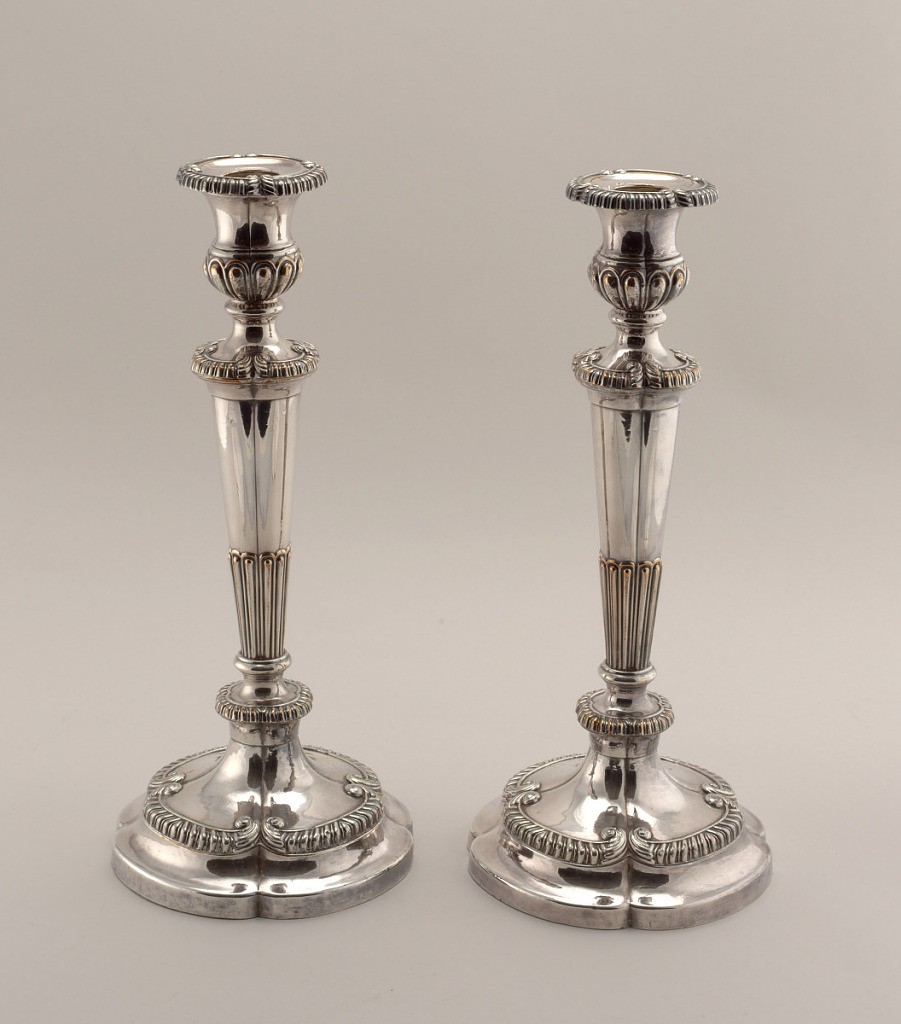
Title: Candlestick
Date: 19th century
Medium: silver plated, copper
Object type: candlestick
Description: One of a pair of identical candlesticks, each with four-lobed foot with gadrooned C-scrolls and collar. Four-lobed column, fluted in lower part, with gadrooned collar. Urn-shaped candle holder with gadrooned four-lobed rim. Weighted.